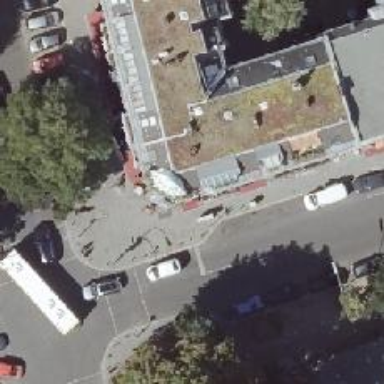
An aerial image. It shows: Restaurant.